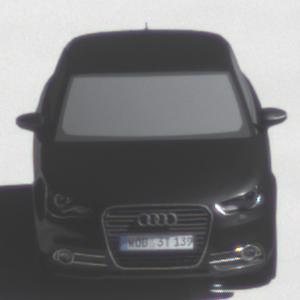
Make: Audi
Model: A1 Sportback 1.2 TFSI
Detailed model: A1 (8X) Sportback
Model produced from: 2012/03
Model produced until: 2014/11
Doors: 5
Color: black
Road condition: dry road
Daytime: midday
Contrast: high contrast